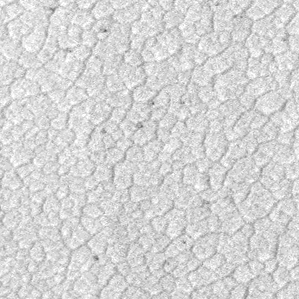
Label: frost